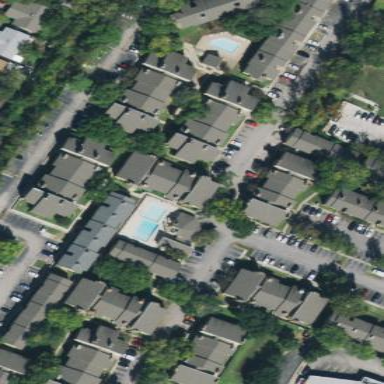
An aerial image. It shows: Residential area with apartments.